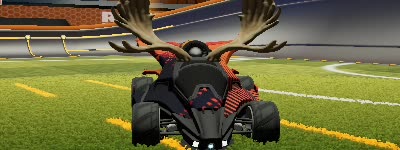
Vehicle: aftershock